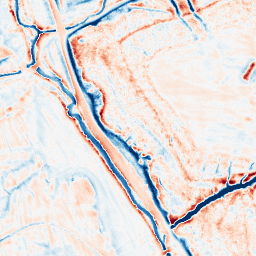
Category: edge_preserving
Decomposition family: guided
Decomposition parameters: radius: 4
eps: 1
Upsampling method: quartic
Upsampling parameters: scale: 4
Upsampling scale: 4